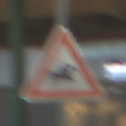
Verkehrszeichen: ReiterLinks
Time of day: MorningAfternoon
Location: Roofed (Special)
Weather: NotSpecified
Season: NotSpecified
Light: Artificial